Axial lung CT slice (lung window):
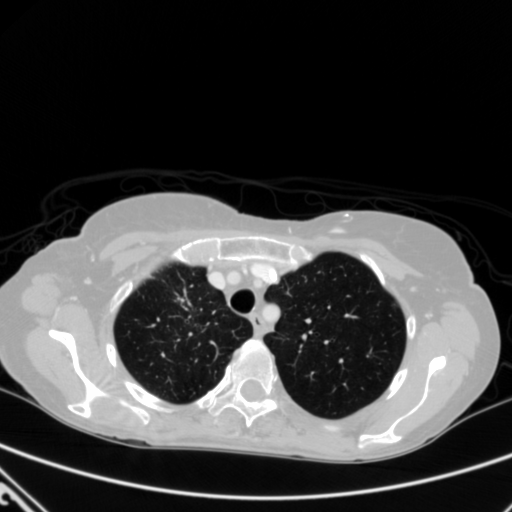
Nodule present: no